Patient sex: M
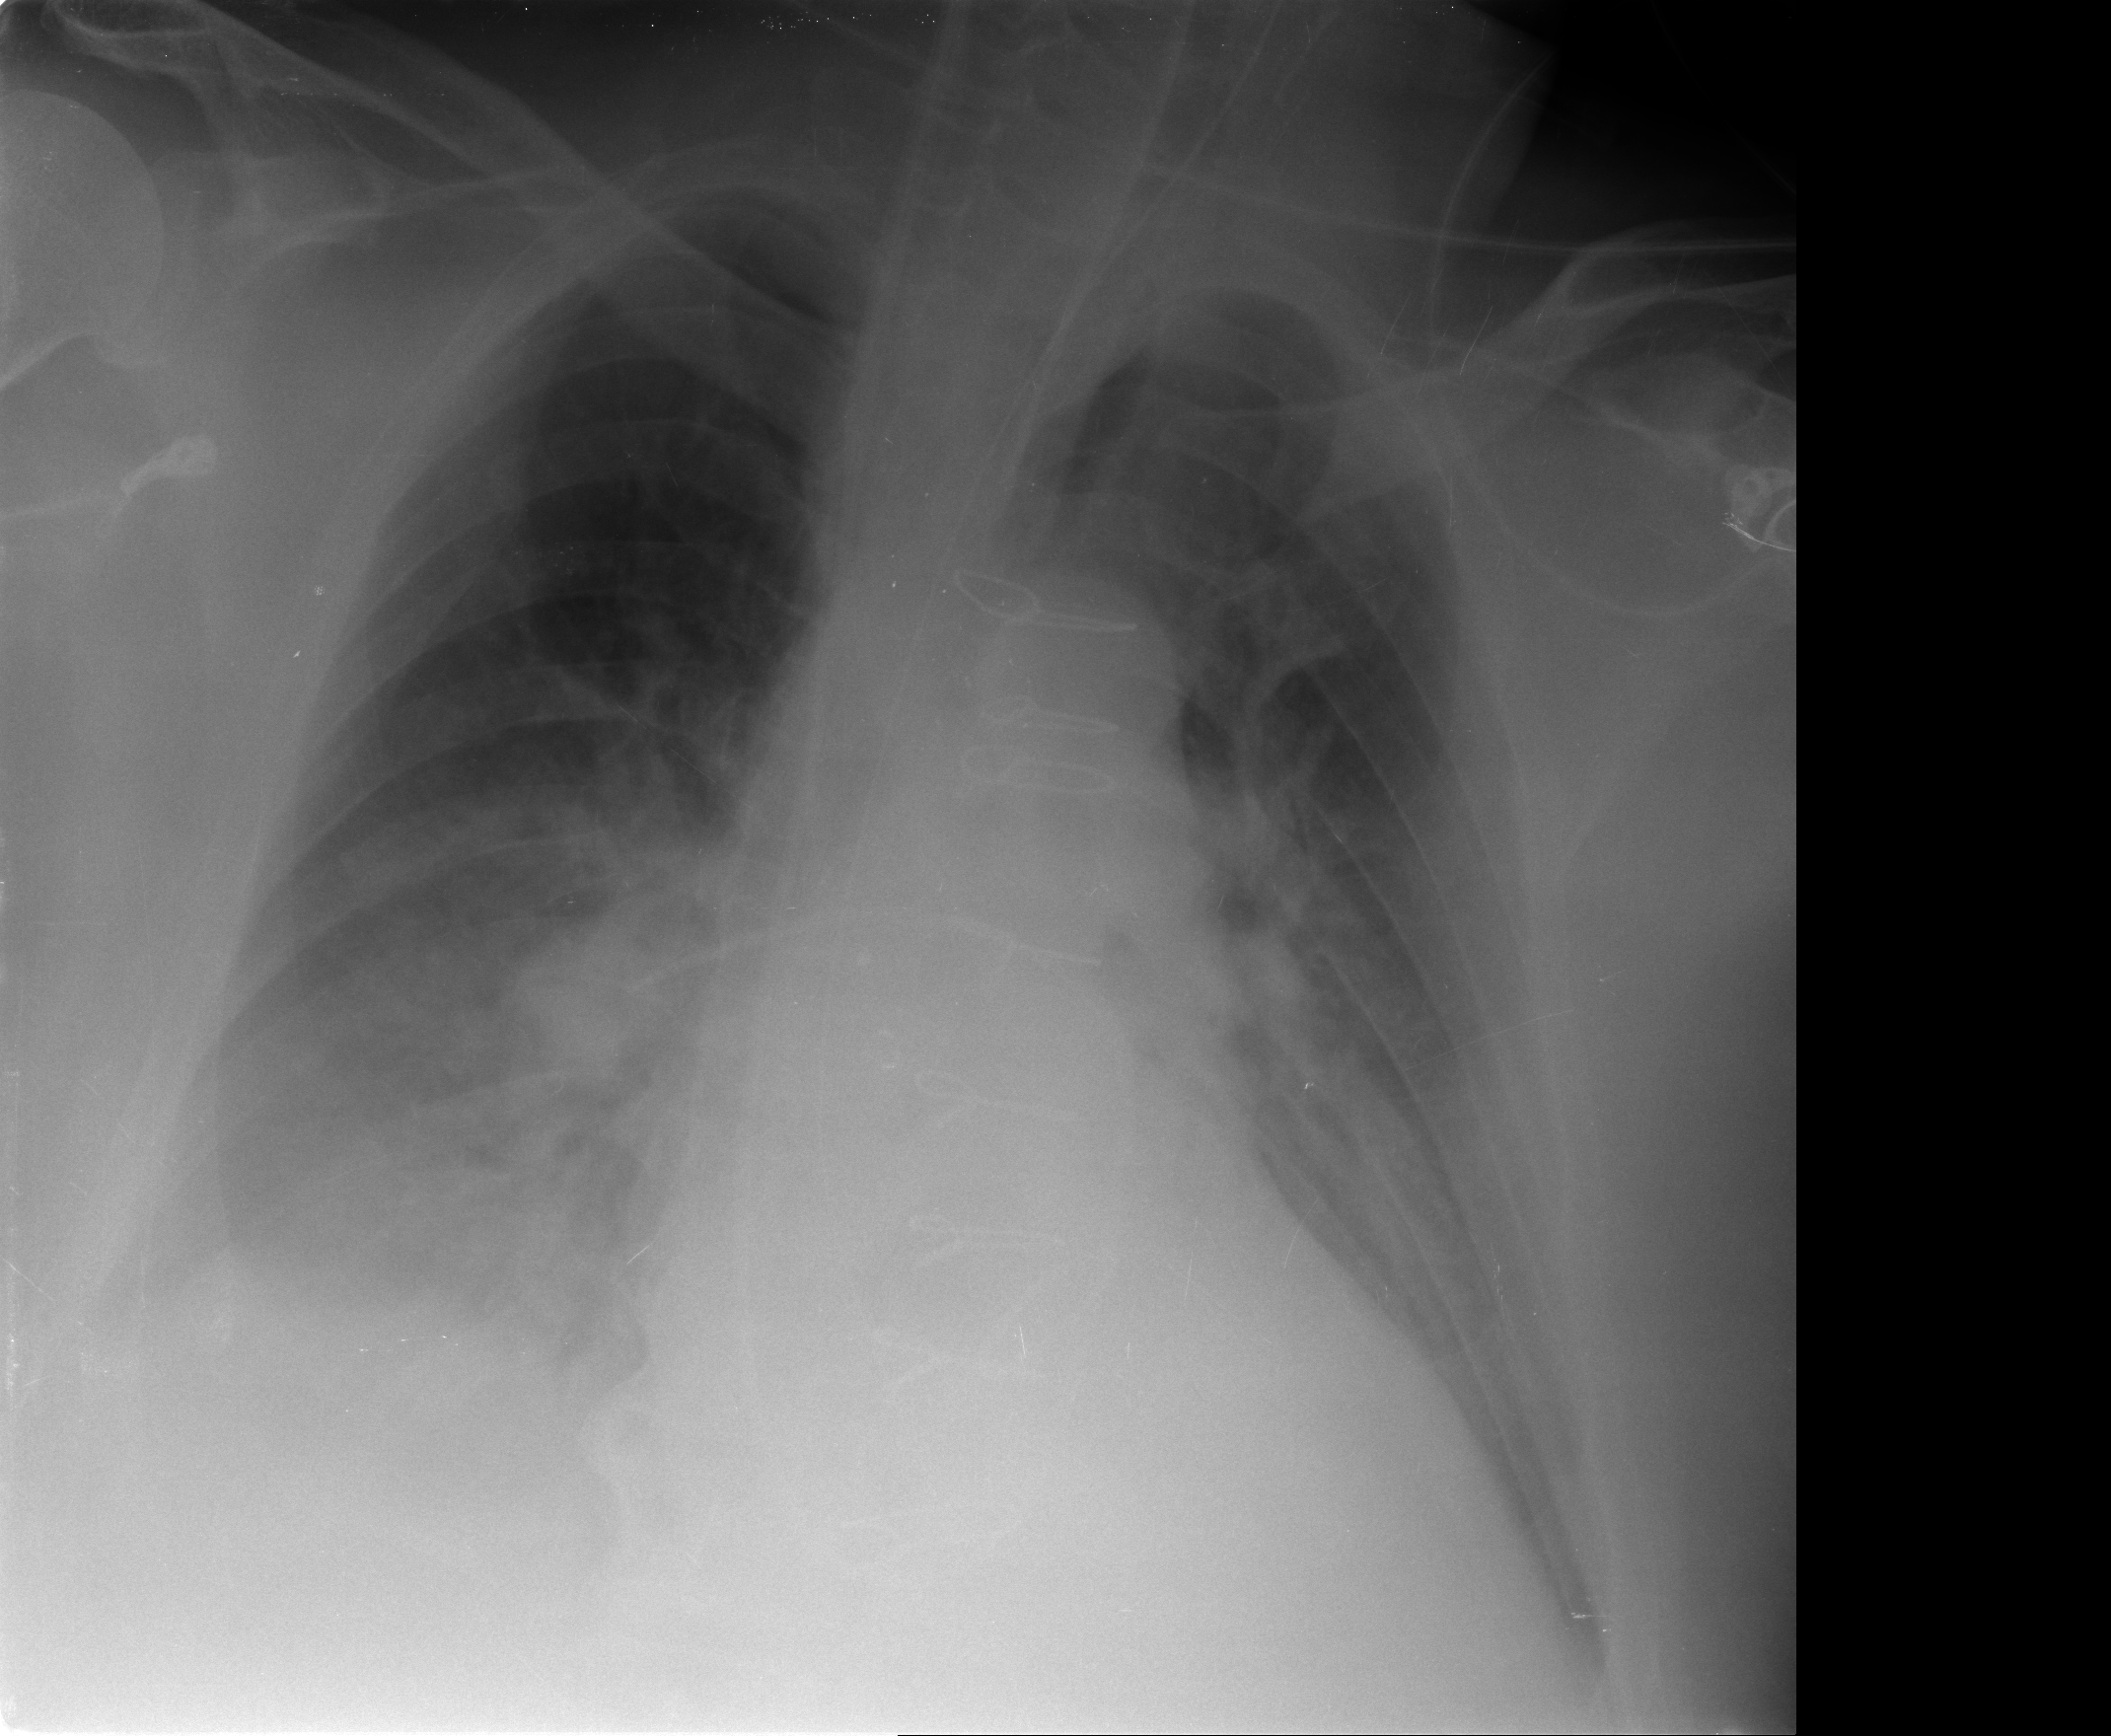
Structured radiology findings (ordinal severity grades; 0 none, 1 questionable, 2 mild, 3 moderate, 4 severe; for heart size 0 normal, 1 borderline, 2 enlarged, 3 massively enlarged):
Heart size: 2
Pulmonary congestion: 2
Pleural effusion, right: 2
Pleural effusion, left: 0
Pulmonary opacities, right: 2
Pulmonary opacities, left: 0
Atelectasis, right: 2
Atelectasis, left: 2